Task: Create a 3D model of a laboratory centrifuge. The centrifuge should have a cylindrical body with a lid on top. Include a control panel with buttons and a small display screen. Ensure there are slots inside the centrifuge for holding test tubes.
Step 406:
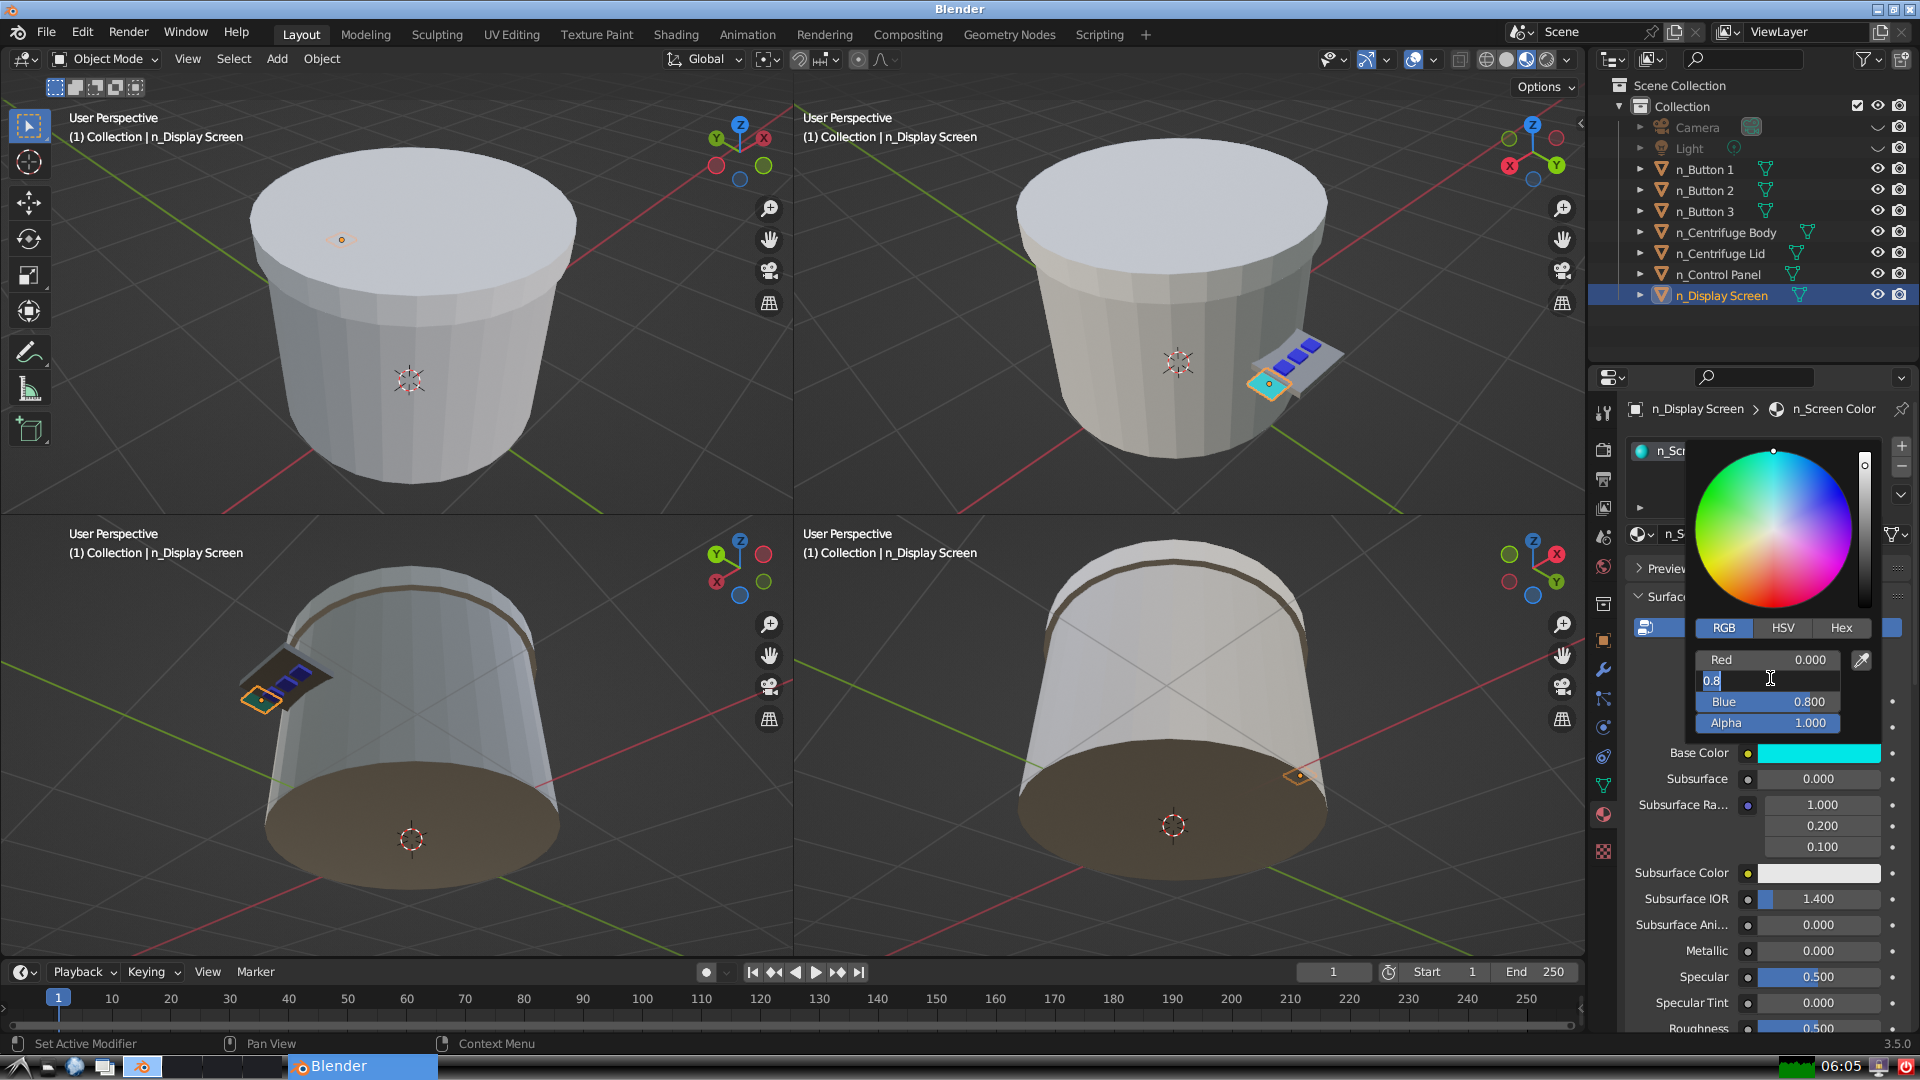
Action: input_text: 1.0